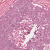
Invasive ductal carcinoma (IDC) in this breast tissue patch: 0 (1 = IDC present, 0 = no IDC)